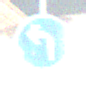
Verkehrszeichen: VorgeschriebeneFahrtrichtungLinks
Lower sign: BesondereFahrzeugeUndTransportgueter9
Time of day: Night
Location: Outdoor (Urban)
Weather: PartlyCloudy
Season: NotSpecified
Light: Artificial